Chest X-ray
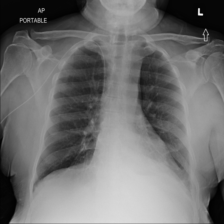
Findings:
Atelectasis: positive
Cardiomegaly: negative
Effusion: positive
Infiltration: negative
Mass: negative
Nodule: negative
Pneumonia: negative
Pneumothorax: negative
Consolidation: negative
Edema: negative
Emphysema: negative
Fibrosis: negative
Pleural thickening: negative
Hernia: negative